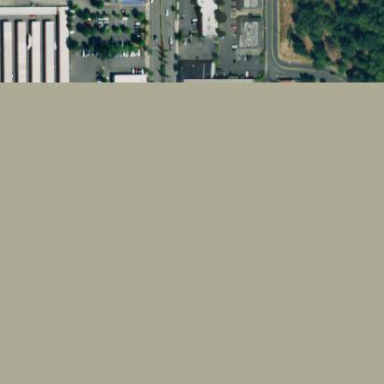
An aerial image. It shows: Retail area.